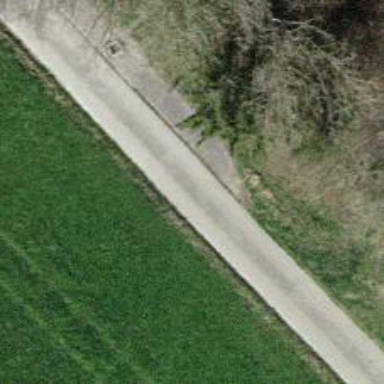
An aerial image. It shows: High-quality track road made of concrete plates.